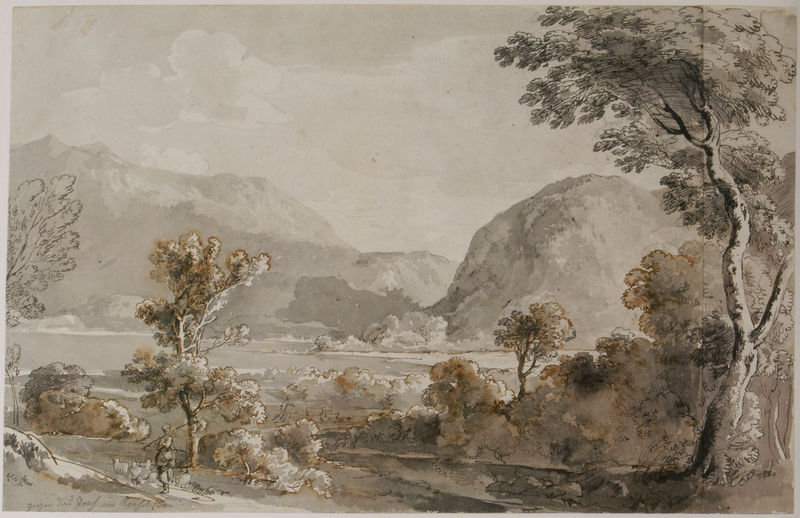
Titel: Gegen das Joch am Kochelsee
Künstler: Johann Georg von Dillis
Standort: München
Institution: Staatliche Graphische Sammlung
Schlagwörter: baum, berg, blätter, dunkel, feder, felsen, himmel, laub, mann, meer, schatten, wasser, weiß, wolken, aquarell, baumstämme, bäume, fluss, landschaft, menschen, ocker, see, teich, ufer, äste, braun, frankreich, frau, grau, hell, kreide, licht, schwarz, skizze, straße, szene, zeichnung, ausblick, eis, gras, tiere, weg, beige, malerei, mensch, stein, steine, holland, niederlande, signatur, ast, bach, baumstamm, ebene, erde, ferne, hügel, natur, stamm, strauch, wind, zweige, busch, büsche, gebüsch, gewässer, sträucher, figur, blatt, person, gebeugt, tal, wald, stock, papier, stab, studie, berge, fels, gebirge, farbe, monochrom, winter, signiert, rand, weisshöhung, böschung, deutsch, stimmung, laviert, tusche, linie, kälte, zweig, lauf, tinte, karton, landschaftsbild, wurzeln, dunke, verwischt, karg, wanderer, flämisch, hirtenstab, schafe, hirte, hüten, schäfer, rute, brau, lavierung, bräunlich, angler, federzeichnung, gehöht, monoton, wölfflin, landschaft trüb nebel, bäume sträucher